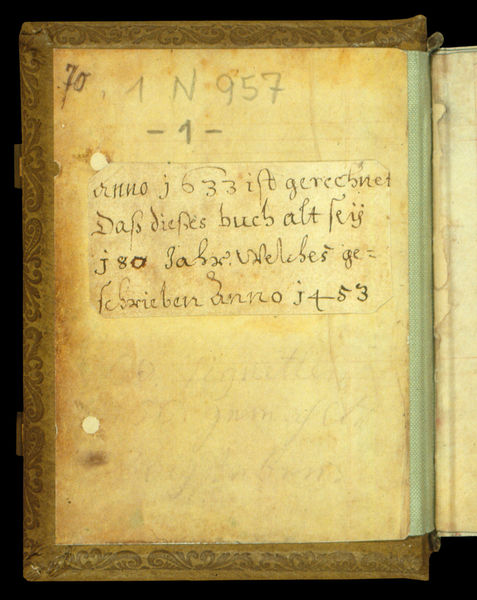
Titel: Lochner-Gebetsbuch
Künstler: Stefan Lochner
Institution: Darmstadt, Universitäts- und Landesbibliothek
Schlagwörter: feder, gelb, braun, alt, signatur, decke, schrift, papier, rand, inschrift, zahlen, deckel, buch, loch, seite, text, bleistift, tinte, löcher, buchdeckel, einband, pergament, zahl, leder, mittelalter, mönch, nummern, aufgeschlagen, nummer, handschrift, eins, handschriftlich, rechnung, quelle, bindung, türkies, papyrus, gepunzt, anno, gestanzt, vorsatzblatt, 1633, 70, buchbindung, 1453, gerechnet, buchdecke, vorblatt, zusatz, scan, inkunabel, innenband, rechnu7ngsbuch, rechnungsbuch